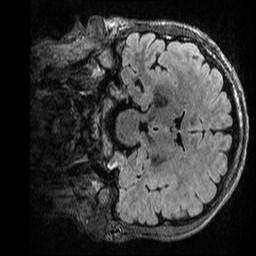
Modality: T2w
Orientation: coronal
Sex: male
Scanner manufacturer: ge
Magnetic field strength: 3 T
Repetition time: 6 s
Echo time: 0.1283 s